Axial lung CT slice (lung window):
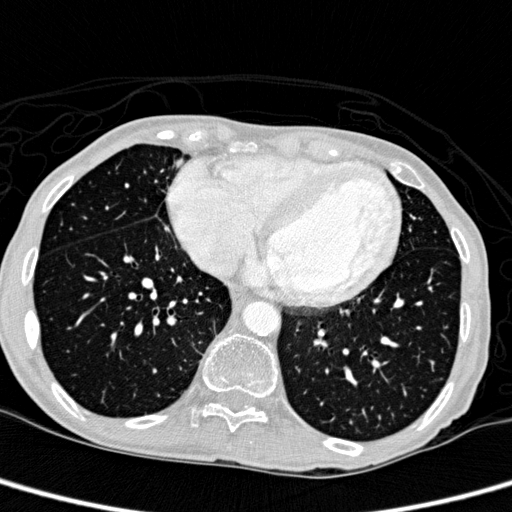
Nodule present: no